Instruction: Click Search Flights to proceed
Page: home
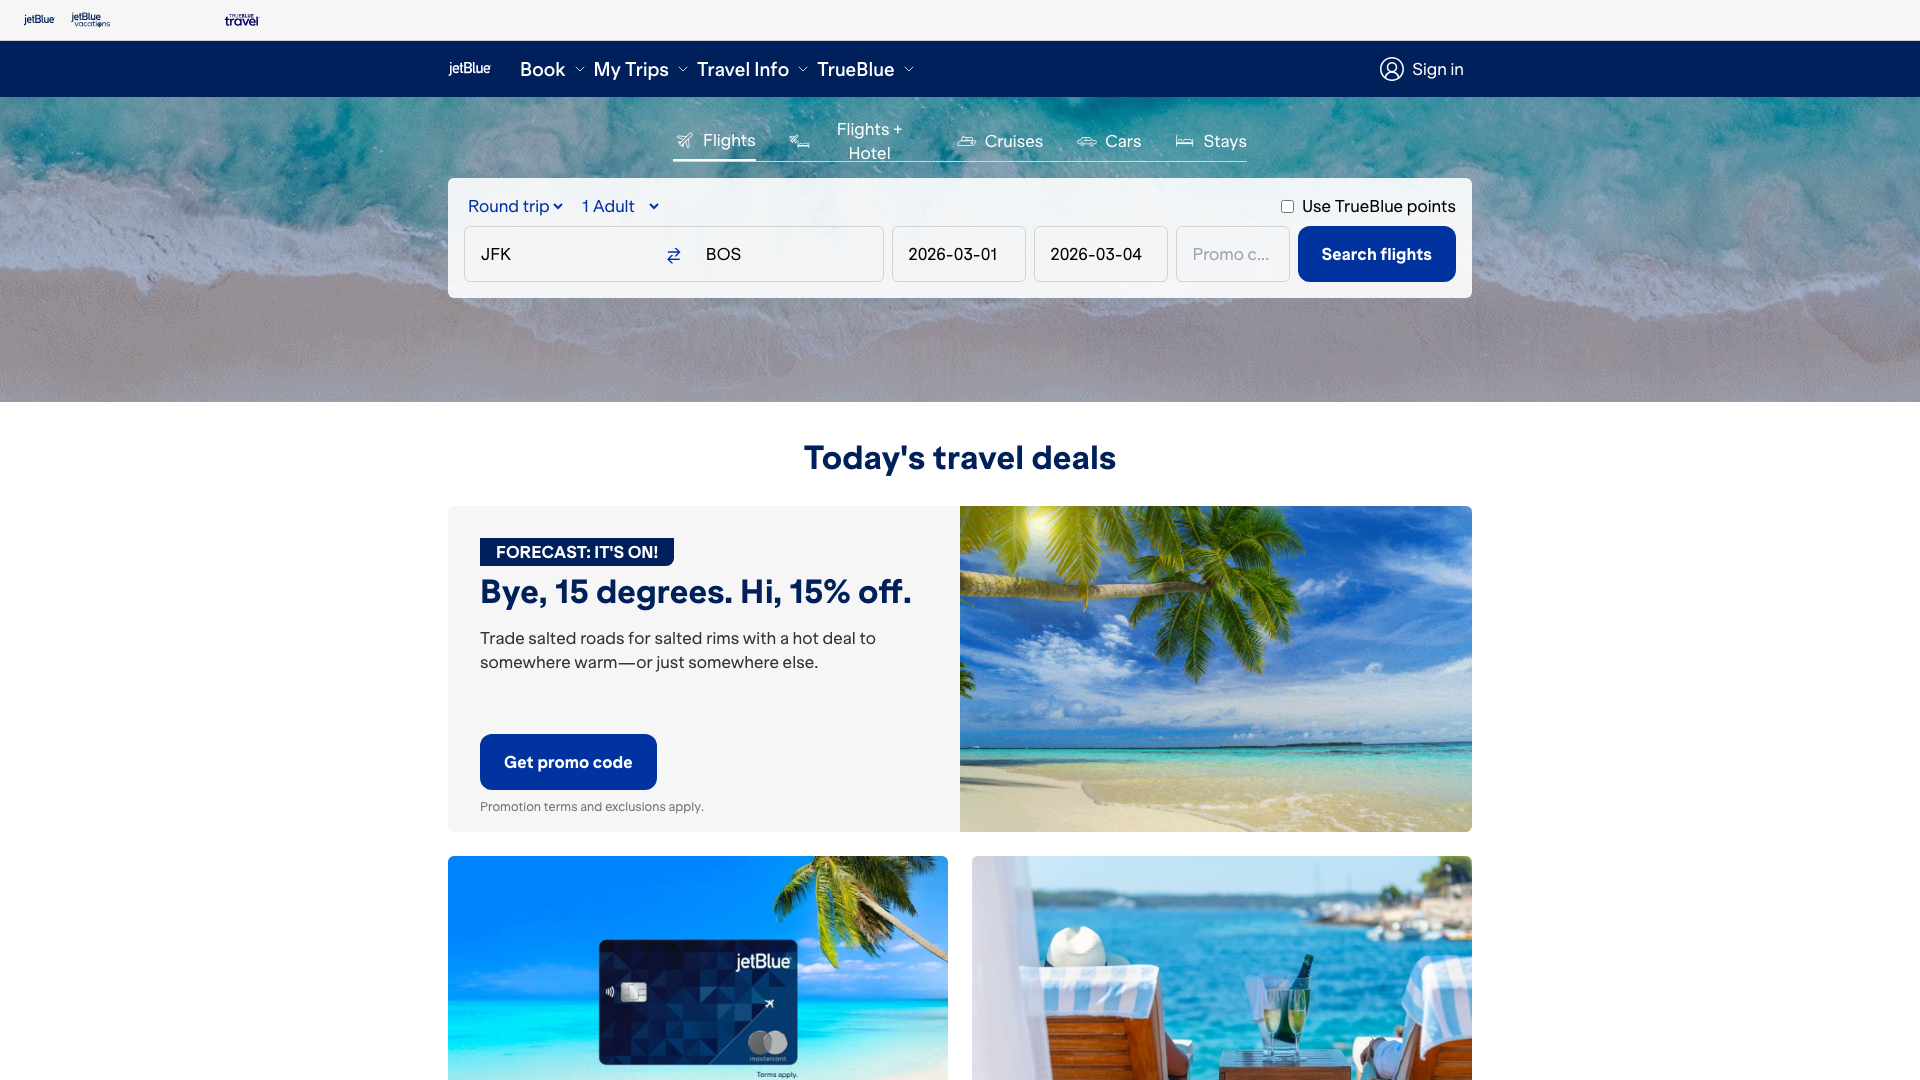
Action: click